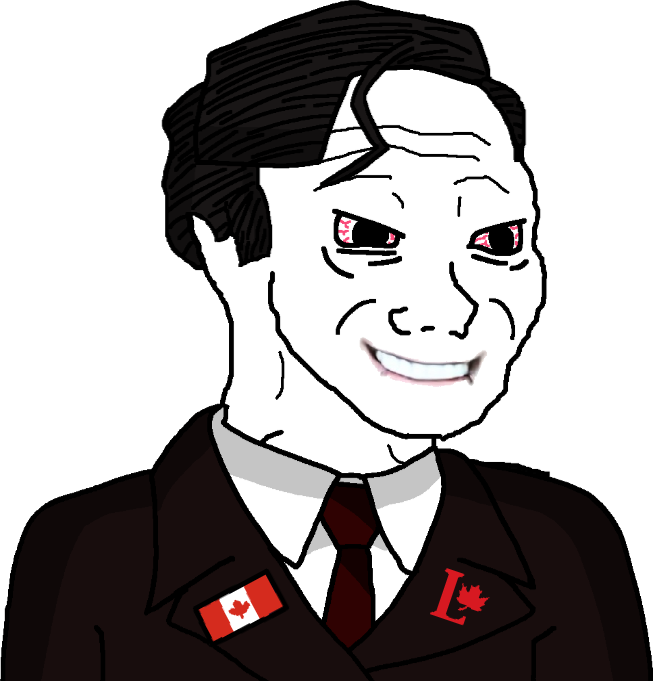
Label: 5_Coomer